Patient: sex M, age 47
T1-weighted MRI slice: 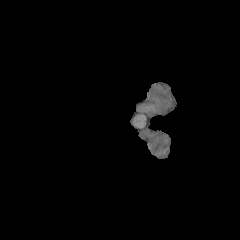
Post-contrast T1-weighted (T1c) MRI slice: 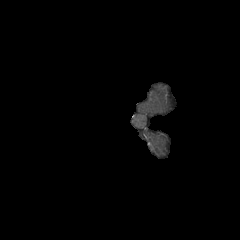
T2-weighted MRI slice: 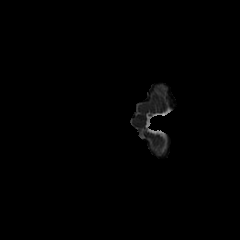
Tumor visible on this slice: no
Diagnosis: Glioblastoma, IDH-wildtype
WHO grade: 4